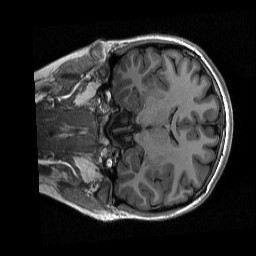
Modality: T1w
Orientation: coronal
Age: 22
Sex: female
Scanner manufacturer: siemens
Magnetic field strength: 3 T
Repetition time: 2.3 s
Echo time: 0.00298 s